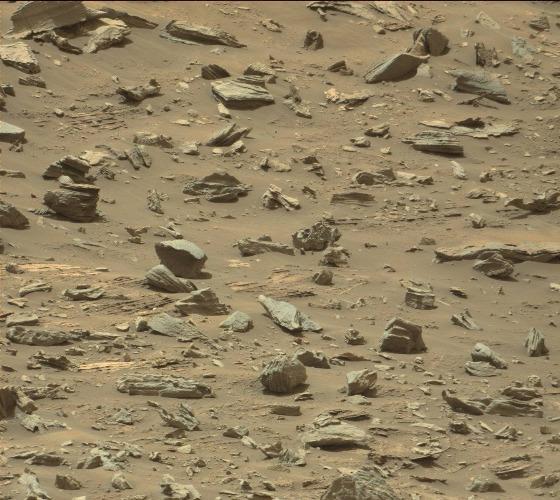
Terrain classes present: Bedrock, Gravel / Sand / Soil, Rock, Shadow